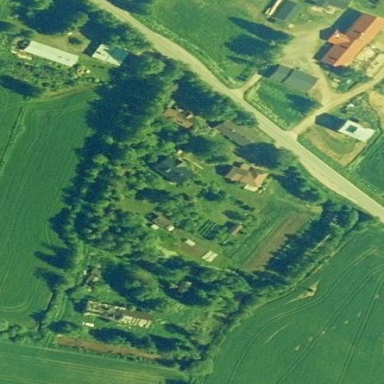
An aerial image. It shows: Farmyard area.